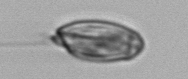
Label: Katodinium_or_Torodinium